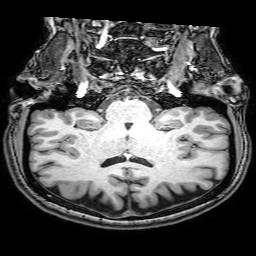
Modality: T1w
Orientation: sagittal
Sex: female
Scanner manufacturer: philips
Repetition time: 0.008098 s
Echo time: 0.0037 s